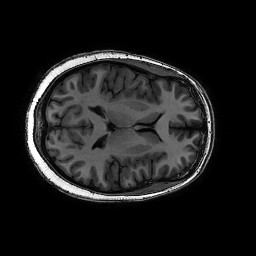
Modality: T1w
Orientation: axial
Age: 45
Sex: female
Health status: healthy